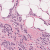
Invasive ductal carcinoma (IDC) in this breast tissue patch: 1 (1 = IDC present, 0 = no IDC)